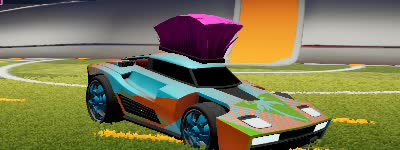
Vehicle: breakout